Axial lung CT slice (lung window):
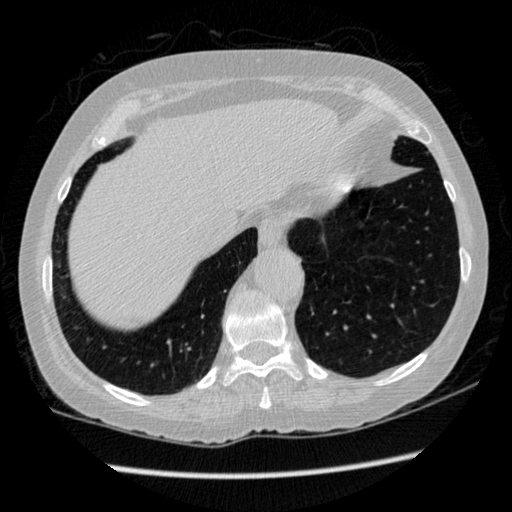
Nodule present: no